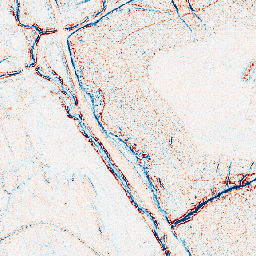
Category: edge_preserving
Decomposition family: anisotropic_diffusion
Decomposition parameters: iterations: 5
kappa: 30
gamma: 0.1
Upsampling method: area
Upsampling parameters: scale: 4
Upsampling scale: 4